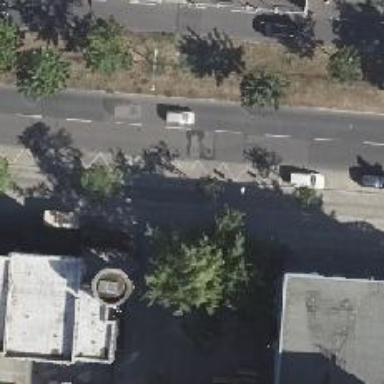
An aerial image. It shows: Sidewalk along the footway.